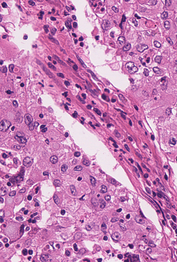
Tumor epithelial tissue: yes
Tumor-associated stroma tissue: yes
Normal tissue: no